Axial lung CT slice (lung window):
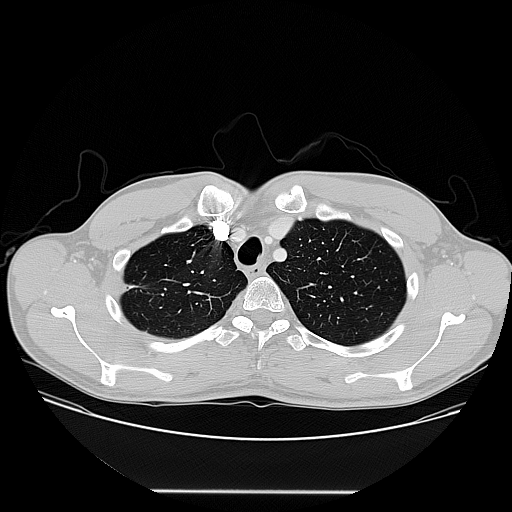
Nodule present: no